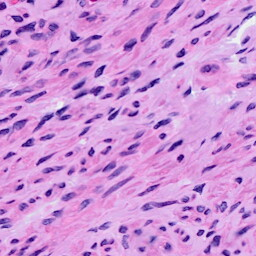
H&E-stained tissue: Ovarian